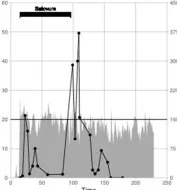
Patient monitoring data are displayed as ICP (gray-filled line), gastroparesis (black line), and interventions: Salovum (black bar), Pentothal (gray bar). Critical ICP threshold according to the TBI algorithm (20 mm Hg) and threshold for gastroparesis are shown by horizontal black line. Patient 5.
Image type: chart (chart)